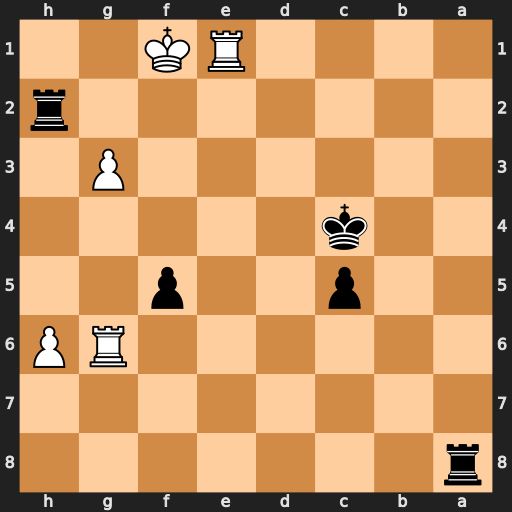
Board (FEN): r7/8/6RP/2p2p2/2k5/6P1/7r/4RK2
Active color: b
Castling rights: -
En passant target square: -
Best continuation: Rh1+ Kf2 Ra2+ Re2 Rh2+